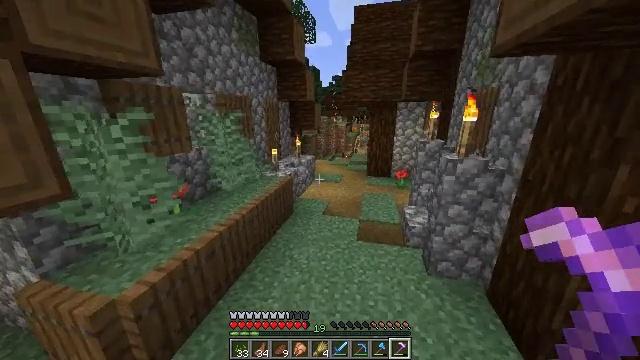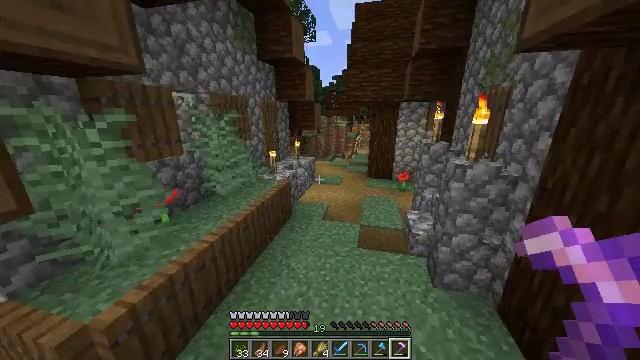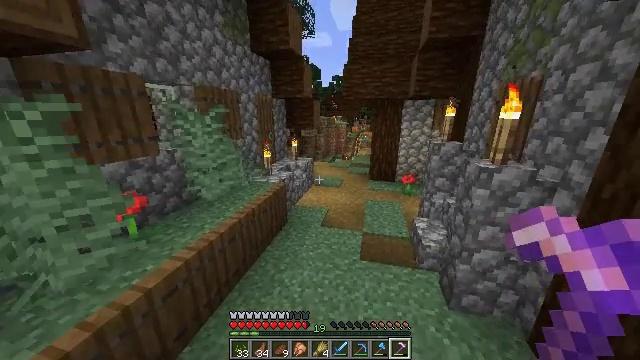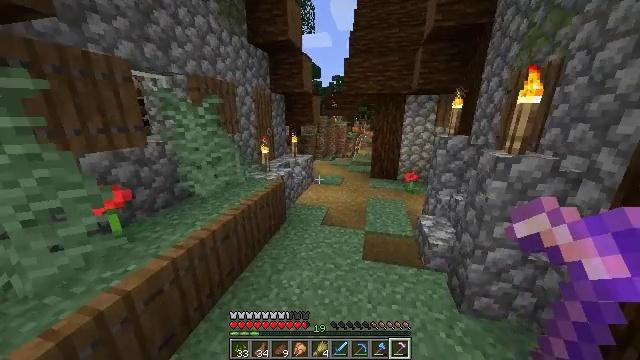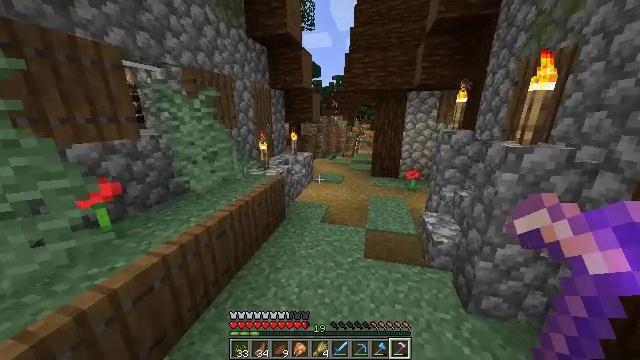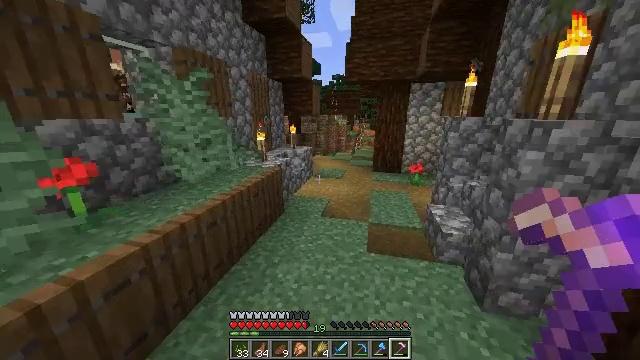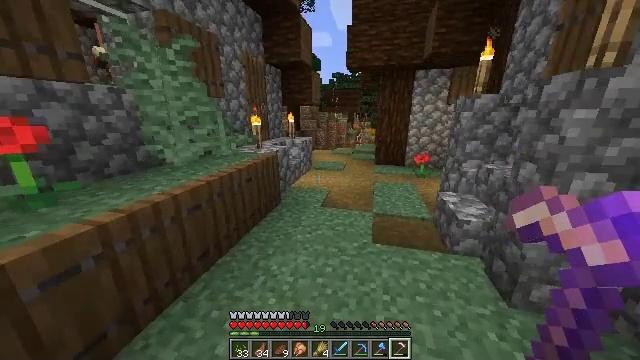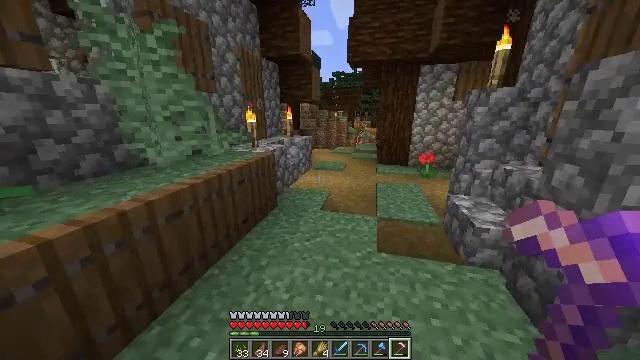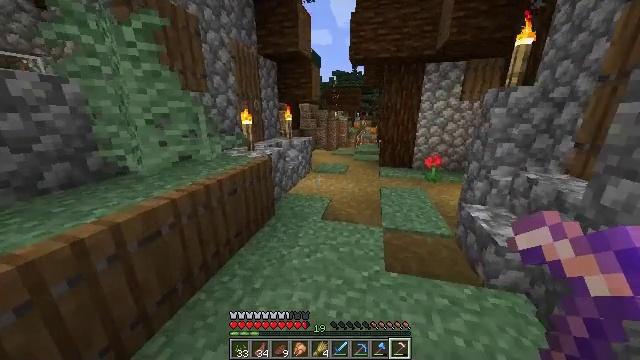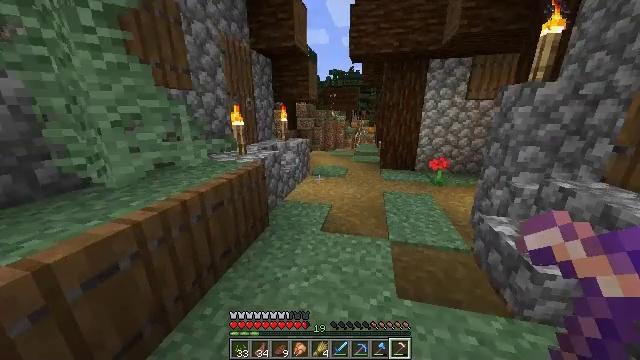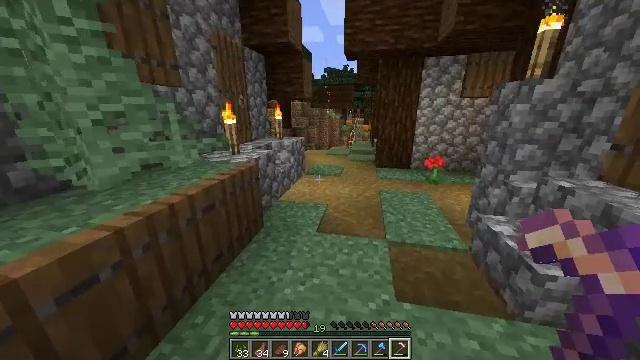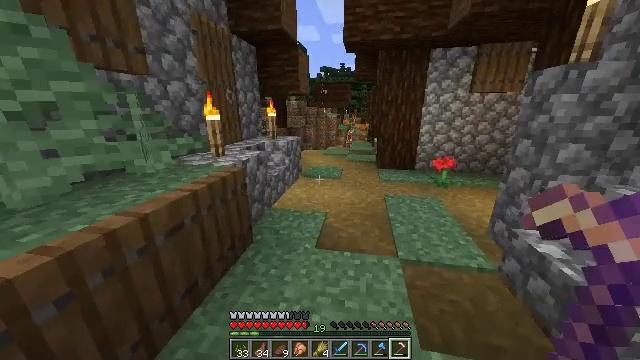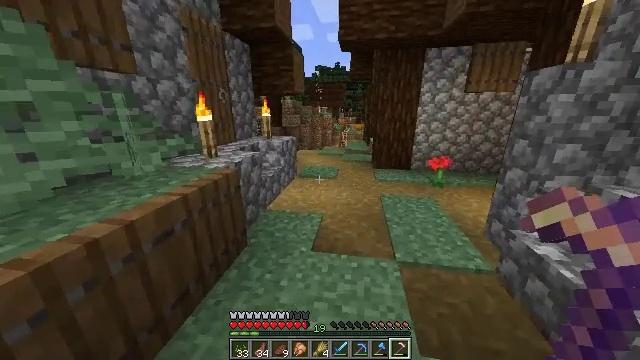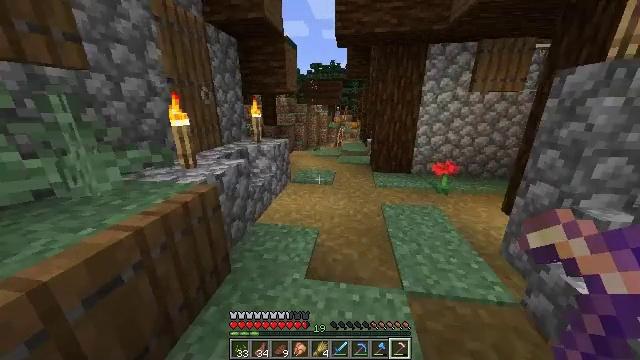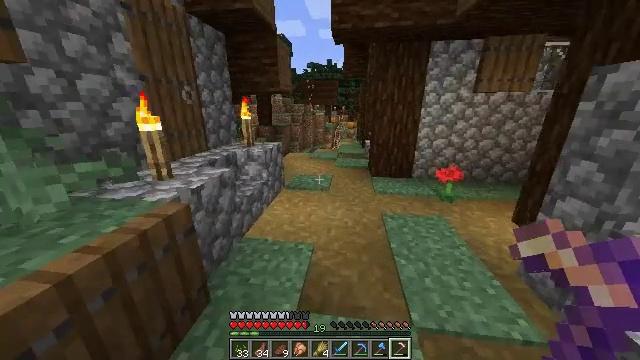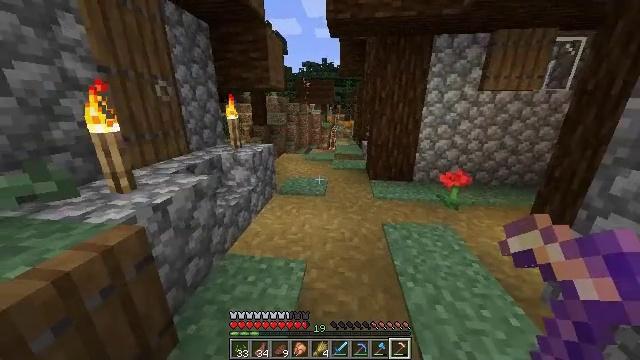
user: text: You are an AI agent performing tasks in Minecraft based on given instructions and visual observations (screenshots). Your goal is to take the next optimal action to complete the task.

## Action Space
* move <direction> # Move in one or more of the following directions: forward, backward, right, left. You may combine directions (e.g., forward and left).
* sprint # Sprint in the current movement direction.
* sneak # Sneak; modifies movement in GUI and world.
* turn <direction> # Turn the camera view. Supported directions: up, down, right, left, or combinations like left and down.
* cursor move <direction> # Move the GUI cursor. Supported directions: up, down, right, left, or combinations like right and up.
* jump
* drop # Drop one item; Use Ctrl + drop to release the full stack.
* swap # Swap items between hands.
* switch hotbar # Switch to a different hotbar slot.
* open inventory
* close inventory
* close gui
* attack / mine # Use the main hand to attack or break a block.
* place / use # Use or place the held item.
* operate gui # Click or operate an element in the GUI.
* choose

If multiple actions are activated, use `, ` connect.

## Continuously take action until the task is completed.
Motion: motion action
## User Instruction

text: Retrieve the powered rail for later use.
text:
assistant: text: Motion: move forward, sprint
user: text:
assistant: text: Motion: move forward
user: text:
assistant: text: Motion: move forward
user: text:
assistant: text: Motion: move forward
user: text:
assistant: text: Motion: move forward
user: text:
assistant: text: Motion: move forward
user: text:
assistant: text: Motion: move forward
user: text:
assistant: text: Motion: move forward
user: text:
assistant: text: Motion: move forward
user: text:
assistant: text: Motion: move forward, turn right
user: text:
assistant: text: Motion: move forward
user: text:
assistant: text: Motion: move forward, turn right
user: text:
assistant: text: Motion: move forward, sprint, turn right
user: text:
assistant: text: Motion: move forward, sprint
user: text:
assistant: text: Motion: move forward, sprint, turn right
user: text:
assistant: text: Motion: move forward, sprint
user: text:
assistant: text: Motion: move forward
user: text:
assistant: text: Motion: move forward
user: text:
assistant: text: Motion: move forward
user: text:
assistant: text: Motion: move forward
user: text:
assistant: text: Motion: move forward
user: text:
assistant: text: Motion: move forward
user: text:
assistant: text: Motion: move forward
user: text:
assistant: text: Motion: move forward
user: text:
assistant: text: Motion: move forward
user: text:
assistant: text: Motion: move forward
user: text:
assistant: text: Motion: move forward
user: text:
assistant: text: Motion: move forward
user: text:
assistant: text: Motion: move forward
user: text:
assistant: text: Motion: move forward